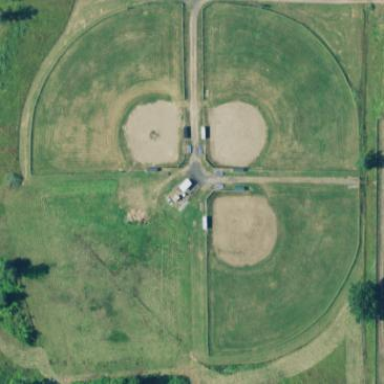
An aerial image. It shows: Sports centre specializing in softball on leisure land.